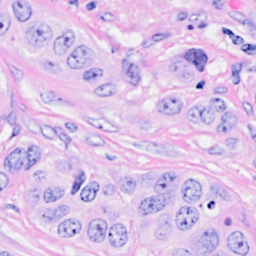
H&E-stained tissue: Breast